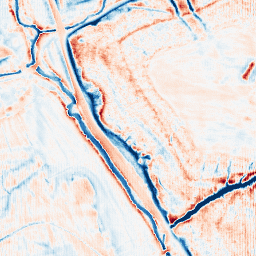
Category: edge_preserving
Decomposition family: anisotropic_diffusion
Decomposition parameters: iterations: 50
kappa: 30
gamma: 0.15
Upsampling method: fft_zeropad
Upsampling parameters: scale: 8
Upsampling scale: 8